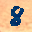
Label: 8